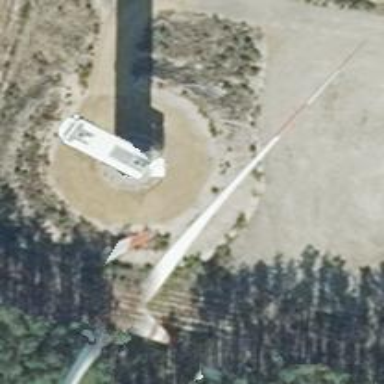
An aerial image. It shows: Wind-powered generator.